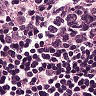
Metastatic tissue present: yes